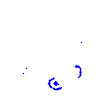
Particle: kaon